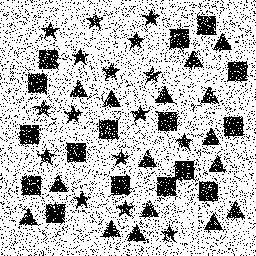
Squares: 16
Triangles: 16
Stars: 16
Total shapes: 48